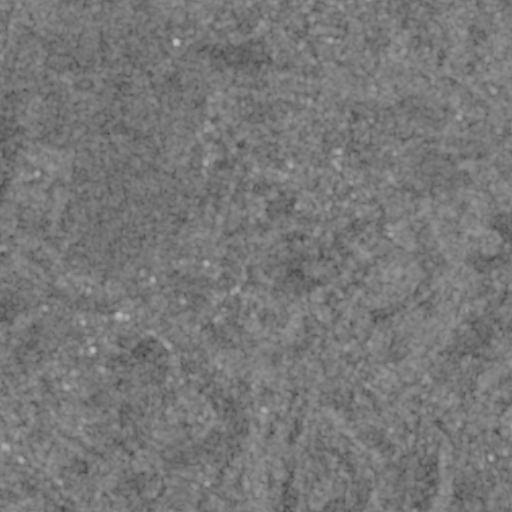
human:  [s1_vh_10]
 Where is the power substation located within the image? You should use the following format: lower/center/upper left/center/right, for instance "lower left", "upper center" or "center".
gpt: The power substation is located in the upper left of the image.
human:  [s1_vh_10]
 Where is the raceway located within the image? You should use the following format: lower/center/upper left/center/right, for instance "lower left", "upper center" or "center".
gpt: The raceway is located in the upper left of the image.
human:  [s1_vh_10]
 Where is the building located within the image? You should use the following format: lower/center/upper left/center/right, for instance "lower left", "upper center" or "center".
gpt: There is no building in the image.

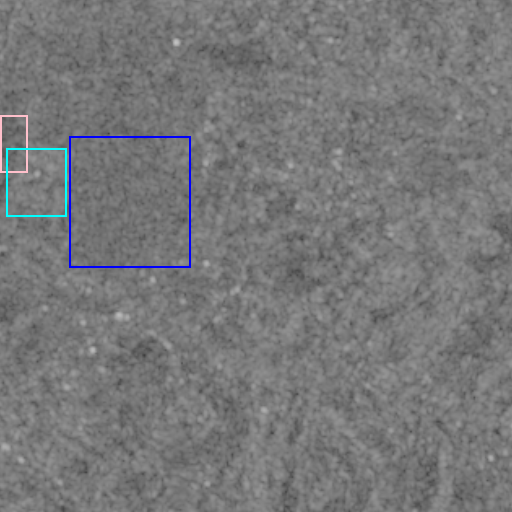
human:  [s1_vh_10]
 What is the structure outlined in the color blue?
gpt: The structure outlined in blue is a crop field.
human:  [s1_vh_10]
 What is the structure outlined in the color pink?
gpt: The structure outlined in pink is a park.
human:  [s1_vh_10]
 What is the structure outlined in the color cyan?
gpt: The structure outlined in cyan is a power substation.
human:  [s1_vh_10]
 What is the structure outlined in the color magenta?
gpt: There is no magenta outline.